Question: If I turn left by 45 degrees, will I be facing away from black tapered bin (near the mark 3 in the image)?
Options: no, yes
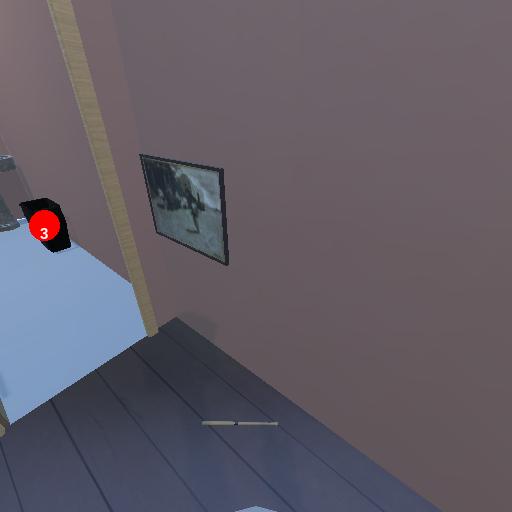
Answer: no